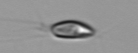
Label: Chrysochromulina